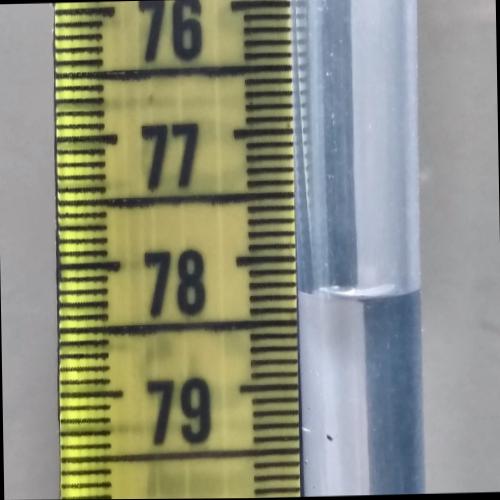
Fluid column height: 78.3 cm